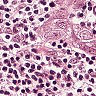
Metastatic tissue present: yes